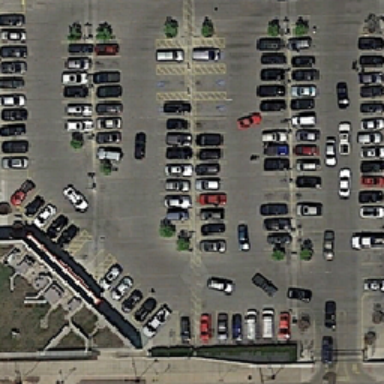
Parking is in the pentagon and some cars are not in that position .